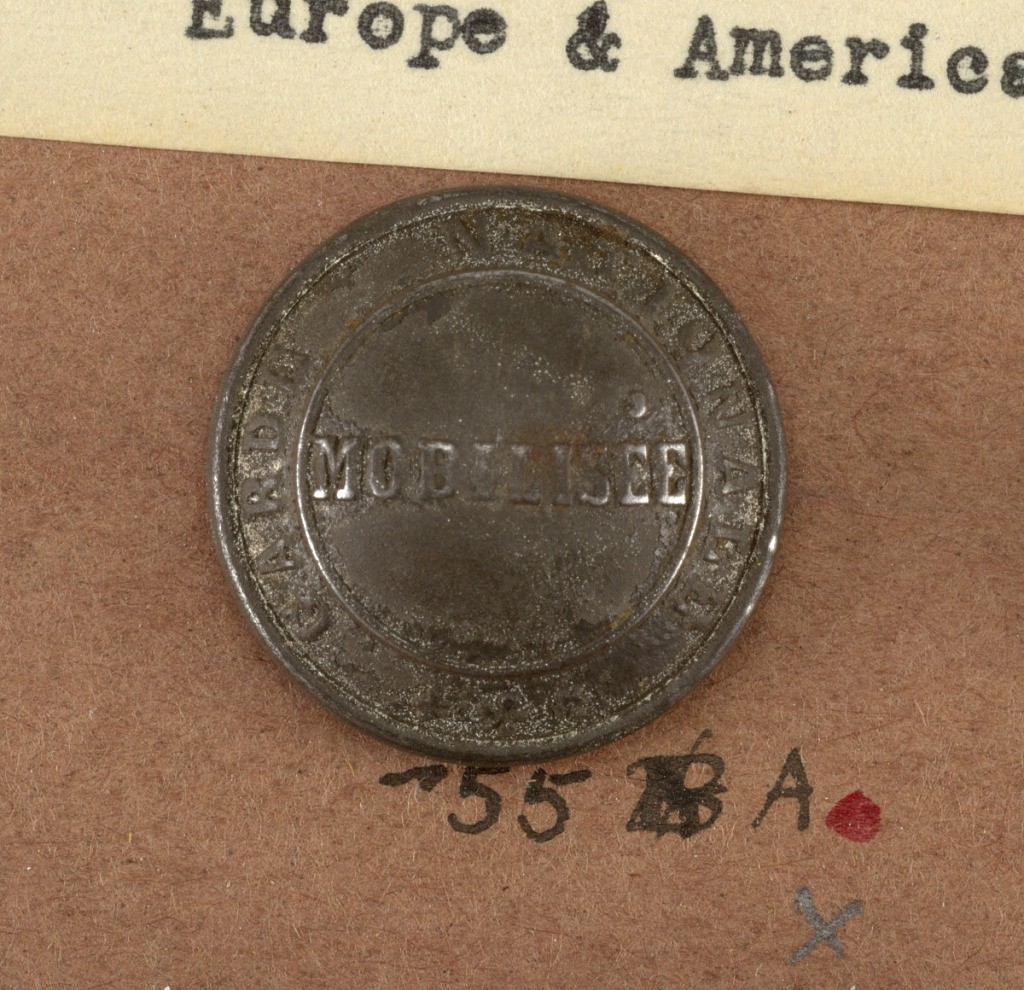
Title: Button
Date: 1870–71
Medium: Tin plated sheet iron (?), brass shank
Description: A) Convex button with "Mobilisee" in center and "Garde Nationale" around outside. B) Convex button with "Sedentaire" in center and "Garde Nationale" around outside.

Component -a is on card i80